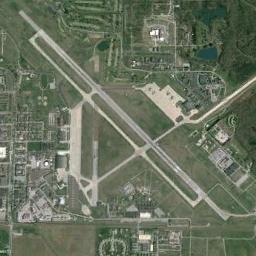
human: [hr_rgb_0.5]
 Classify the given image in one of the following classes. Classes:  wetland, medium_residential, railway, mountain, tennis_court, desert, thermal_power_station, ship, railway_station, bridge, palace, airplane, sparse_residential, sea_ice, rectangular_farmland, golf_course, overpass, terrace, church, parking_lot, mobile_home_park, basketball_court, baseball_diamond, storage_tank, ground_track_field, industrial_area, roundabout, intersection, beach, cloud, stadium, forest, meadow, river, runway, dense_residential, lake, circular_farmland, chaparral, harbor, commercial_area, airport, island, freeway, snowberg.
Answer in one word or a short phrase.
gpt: airport